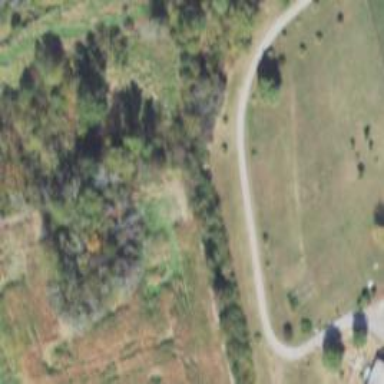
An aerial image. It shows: Driveway.